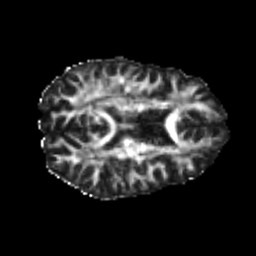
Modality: FA
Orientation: axial
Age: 25
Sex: female
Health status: healthy
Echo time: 0.074 s